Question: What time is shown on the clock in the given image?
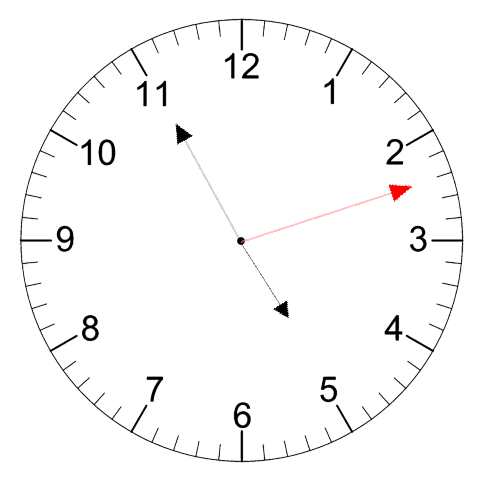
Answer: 04:55:12